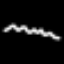
Label: squiggle